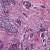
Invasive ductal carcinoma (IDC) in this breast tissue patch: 1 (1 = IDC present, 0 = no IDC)